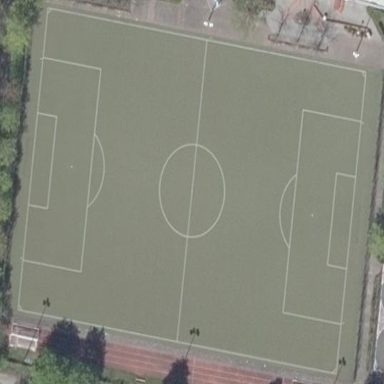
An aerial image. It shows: Soccer pitch with artificial turf for leisure sports activities.